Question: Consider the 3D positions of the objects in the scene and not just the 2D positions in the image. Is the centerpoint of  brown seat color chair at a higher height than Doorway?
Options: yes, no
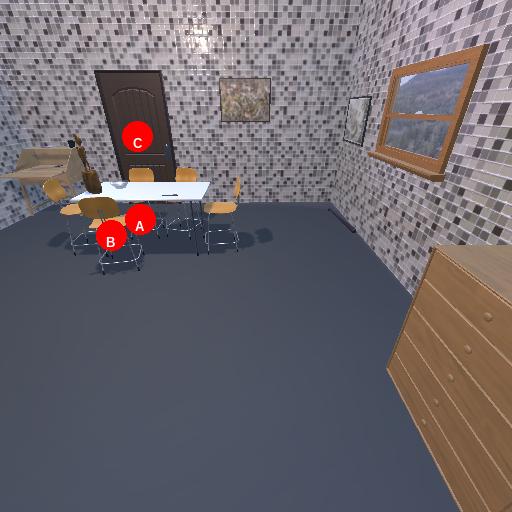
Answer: yes